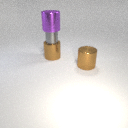
large brown metal cylinder behind large brown metal cylinder